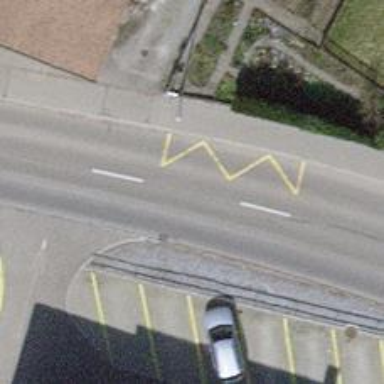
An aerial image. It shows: Bus stop with designated public transport stop position.